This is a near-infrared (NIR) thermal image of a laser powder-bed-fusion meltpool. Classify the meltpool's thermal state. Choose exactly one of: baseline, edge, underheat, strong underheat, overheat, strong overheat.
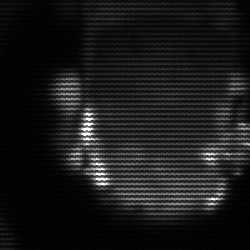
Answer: baseline